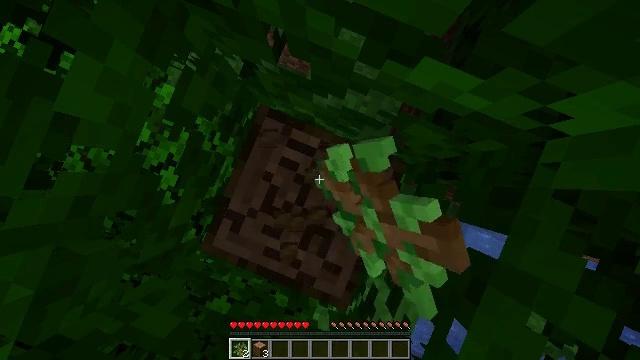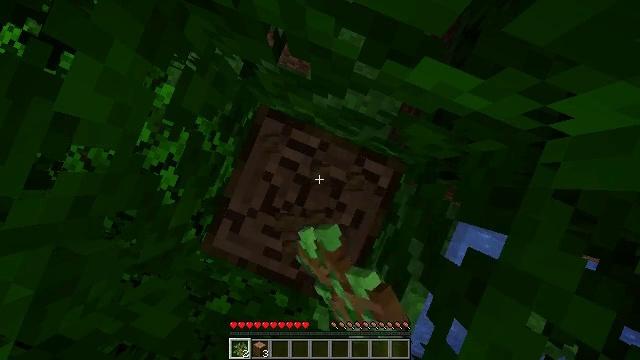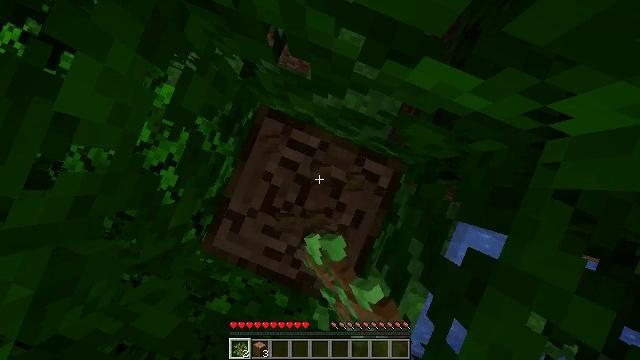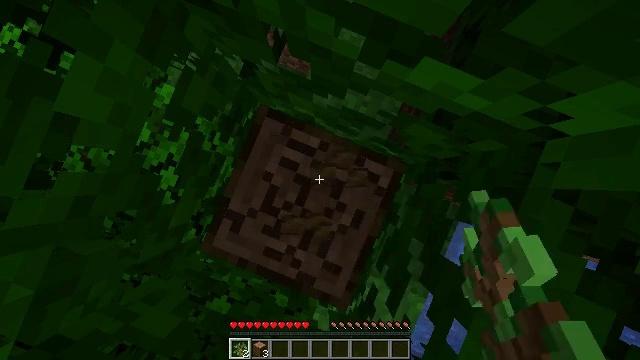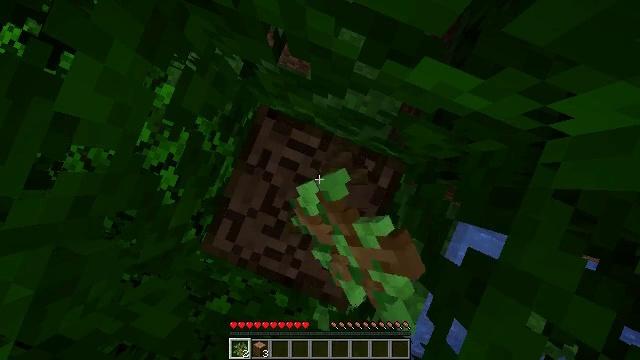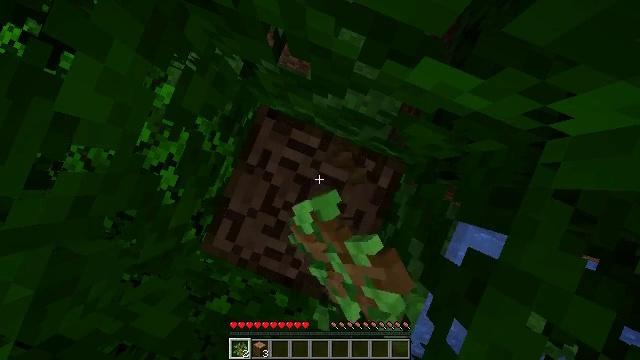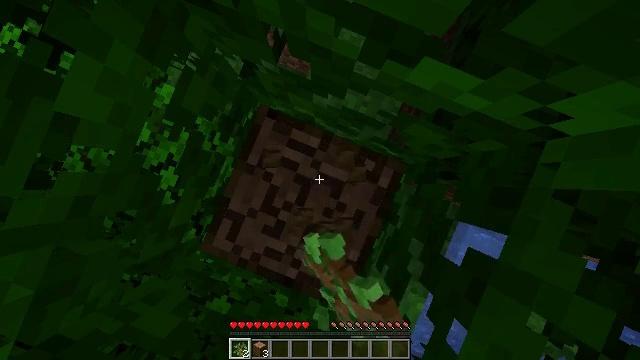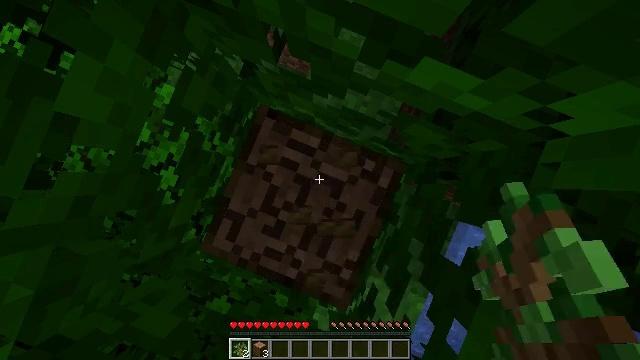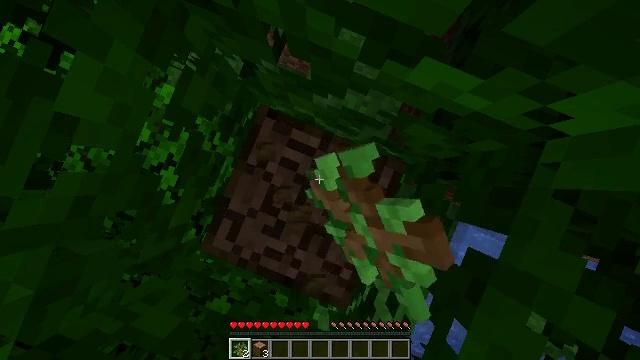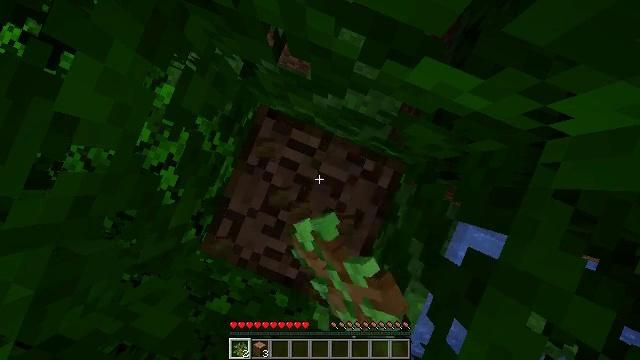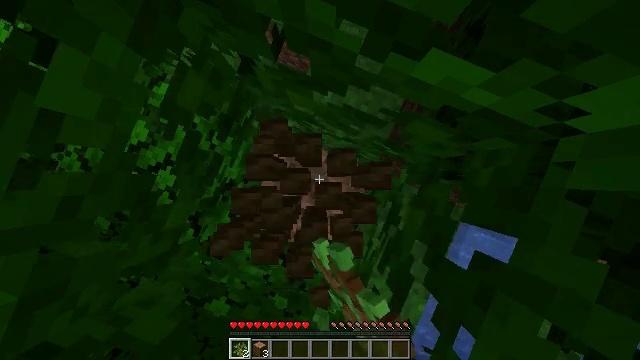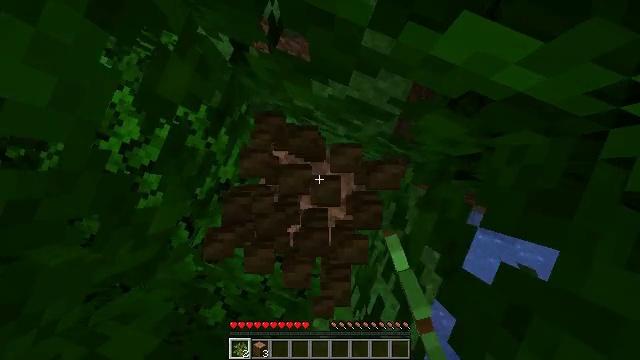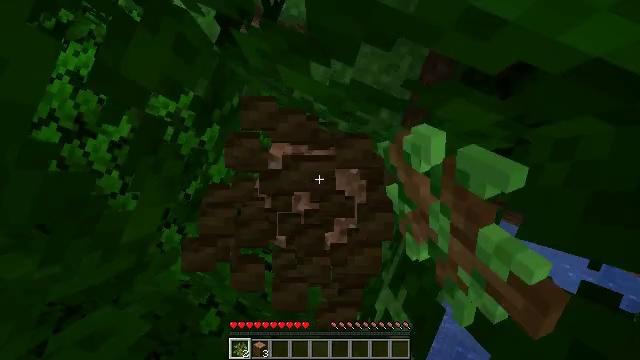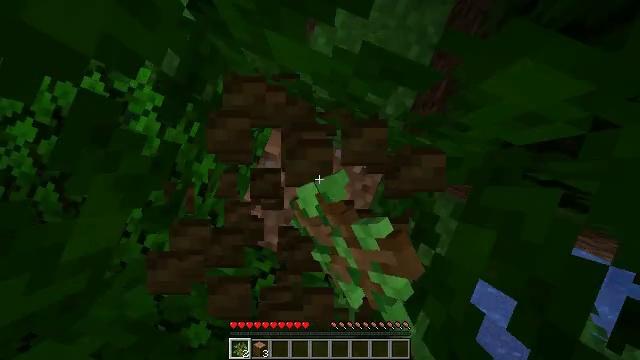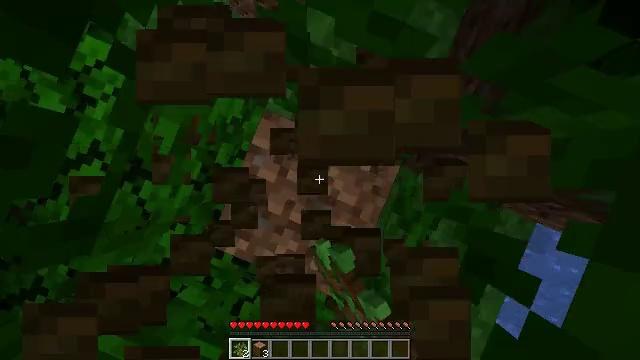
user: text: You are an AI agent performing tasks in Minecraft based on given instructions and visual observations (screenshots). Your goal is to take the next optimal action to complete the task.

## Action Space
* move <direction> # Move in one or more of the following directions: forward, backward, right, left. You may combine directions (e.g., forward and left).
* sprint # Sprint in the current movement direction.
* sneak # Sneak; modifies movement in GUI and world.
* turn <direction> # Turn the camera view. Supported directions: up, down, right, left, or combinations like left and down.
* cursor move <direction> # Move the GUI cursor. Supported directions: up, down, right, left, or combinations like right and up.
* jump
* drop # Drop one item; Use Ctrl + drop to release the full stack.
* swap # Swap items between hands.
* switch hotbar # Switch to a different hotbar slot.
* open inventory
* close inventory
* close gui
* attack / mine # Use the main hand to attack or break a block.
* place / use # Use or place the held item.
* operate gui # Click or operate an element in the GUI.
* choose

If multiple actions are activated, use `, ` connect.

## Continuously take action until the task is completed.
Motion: motion action
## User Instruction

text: Use an axe to chop the jungle log.
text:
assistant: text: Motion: attack / mine
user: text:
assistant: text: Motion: attack / mine
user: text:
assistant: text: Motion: attack / mine
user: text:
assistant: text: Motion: attack / mine
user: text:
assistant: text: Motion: attack / mine
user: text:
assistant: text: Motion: attack / mine
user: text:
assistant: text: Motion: attack / mine
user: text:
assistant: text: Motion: attack / mine
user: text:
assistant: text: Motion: attack / mine
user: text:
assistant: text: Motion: attack / mine
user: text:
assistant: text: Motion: attack / mine
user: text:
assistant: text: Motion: attack / mine
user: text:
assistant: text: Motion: attack / mine
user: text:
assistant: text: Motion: attack / mine
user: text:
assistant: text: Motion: attack / mine